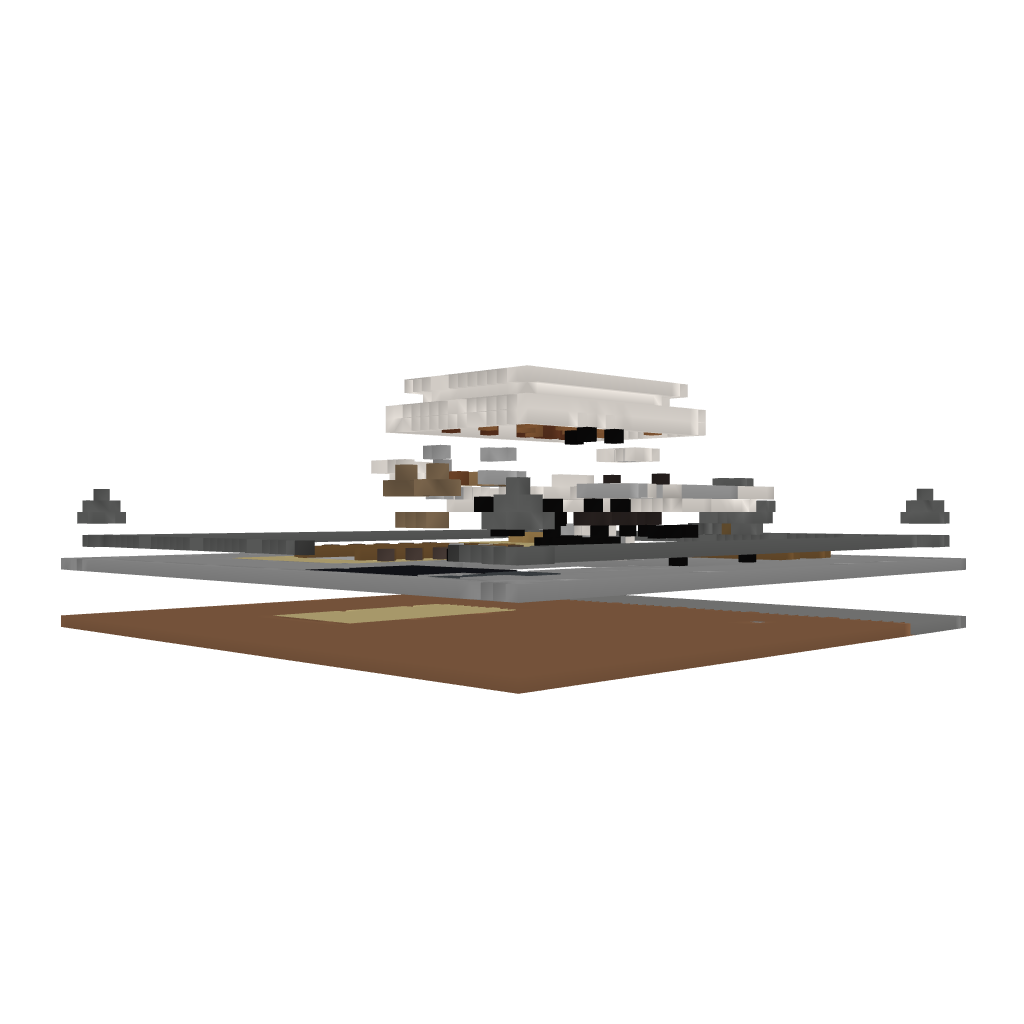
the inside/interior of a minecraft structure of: Swimming pool house